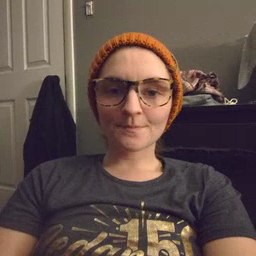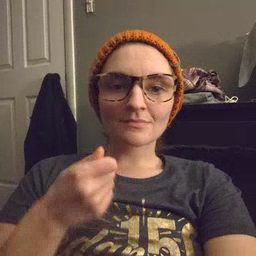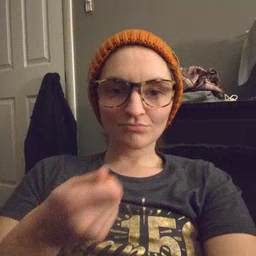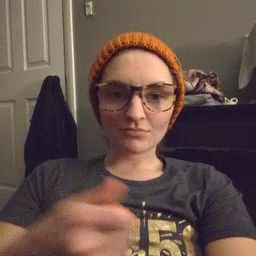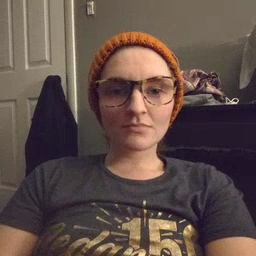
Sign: vacuum